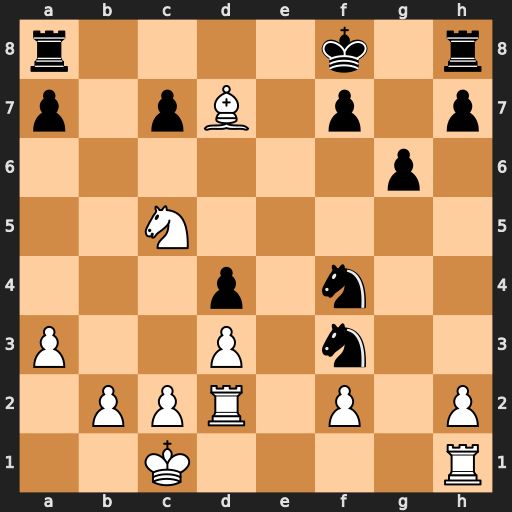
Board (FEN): r4k1r/p1pB1p1p/6p1/2N5/3p1n2/P2P1n2/1PPR1P1P/2K4R
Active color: w
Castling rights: -
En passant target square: -
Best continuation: Bc6 Nxd2 Bxa8